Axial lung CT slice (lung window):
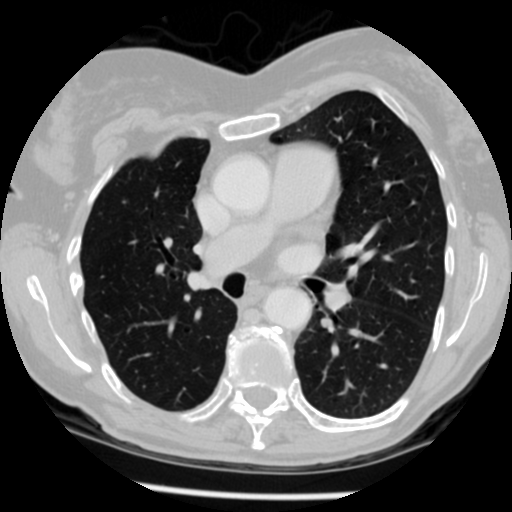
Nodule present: no